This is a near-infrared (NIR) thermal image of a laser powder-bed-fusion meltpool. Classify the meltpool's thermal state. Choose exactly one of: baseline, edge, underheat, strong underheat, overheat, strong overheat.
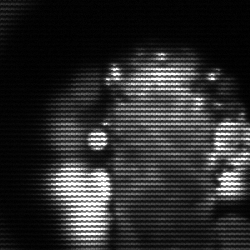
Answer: strong underheat